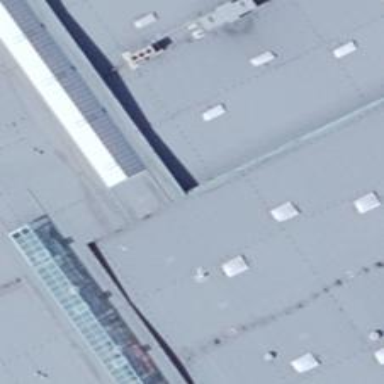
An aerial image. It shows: Clothing store.